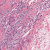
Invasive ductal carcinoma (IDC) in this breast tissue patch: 1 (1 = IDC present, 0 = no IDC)